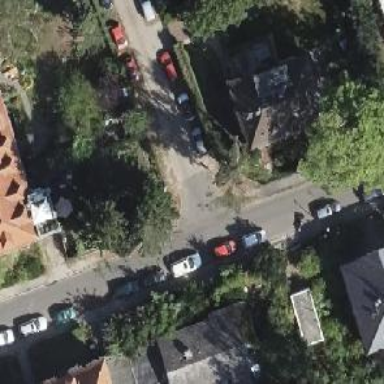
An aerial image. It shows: Residential road with asphalt surface and sidewalks on both sides.